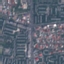
Land use / land cover: Residential